Field crop: maize
Growth stage: 2
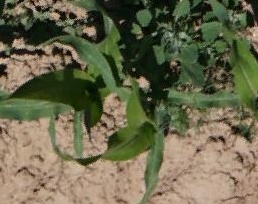
Species: maize